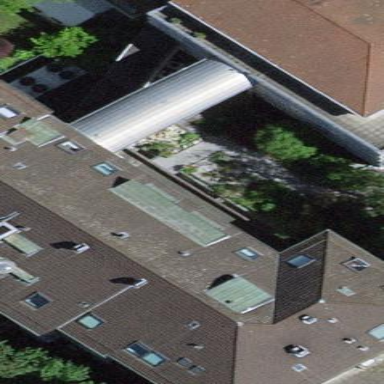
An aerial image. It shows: Hospital building.